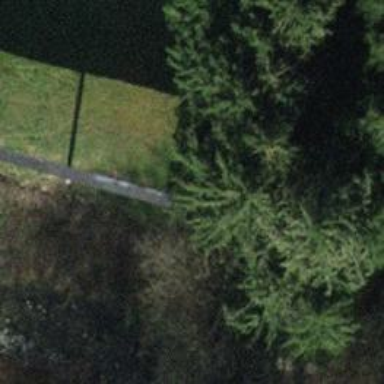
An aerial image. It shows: Concrete noise barrier wall.